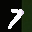
Label: 7